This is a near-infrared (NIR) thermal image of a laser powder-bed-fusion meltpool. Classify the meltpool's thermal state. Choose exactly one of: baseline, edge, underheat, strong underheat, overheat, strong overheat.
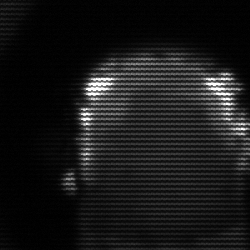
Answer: baseline